Question: Is it possible to stroke an SVG polyline with an horizontal linear gradient where the gradient's angle changes at every polyline vertex? it would look something like this:

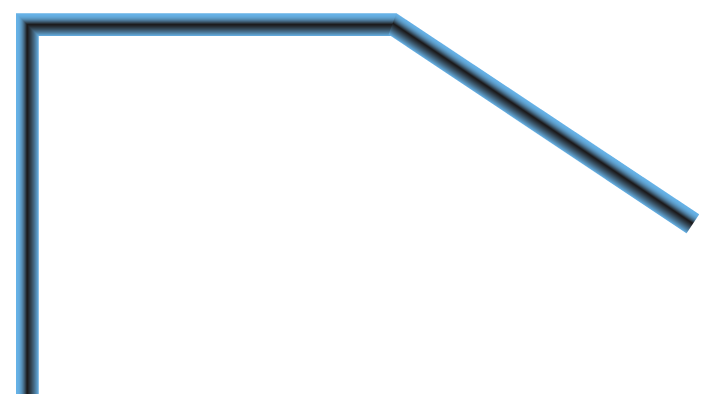
Answer: Have a look at <URL> by Israel Eisenberg. There's not currently anything in svg that will give you exactly what you're asking for declaratively. However, tubefy makes use of svg for rendering, and can produce advanced gradients such as the one you're looking for.